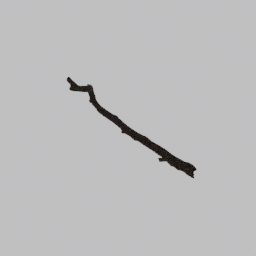
Label: nature